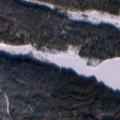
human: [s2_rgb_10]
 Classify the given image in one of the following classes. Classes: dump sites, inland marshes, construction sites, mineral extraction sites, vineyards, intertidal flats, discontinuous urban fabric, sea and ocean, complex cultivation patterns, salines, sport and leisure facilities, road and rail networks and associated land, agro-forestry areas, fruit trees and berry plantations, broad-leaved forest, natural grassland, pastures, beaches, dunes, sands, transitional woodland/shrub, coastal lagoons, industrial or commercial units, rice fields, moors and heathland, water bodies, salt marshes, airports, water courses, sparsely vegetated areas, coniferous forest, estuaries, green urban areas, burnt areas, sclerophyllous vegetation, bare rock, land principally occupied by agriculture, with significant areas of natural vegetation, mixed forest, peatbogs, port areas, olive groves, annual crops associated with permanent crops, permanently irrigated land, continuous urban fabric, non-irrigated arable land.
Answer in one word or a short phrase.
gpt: coniferous forest, mixed forest, water bodies